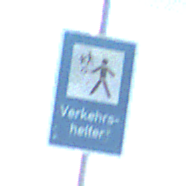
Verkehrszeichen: Verkehrshelfer
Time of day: MorningAfternoon
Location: Outdoor (Nature)
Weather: Clear
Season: Winter
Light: Natural